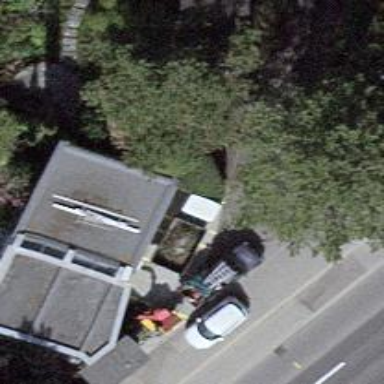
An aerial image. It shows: Garage.